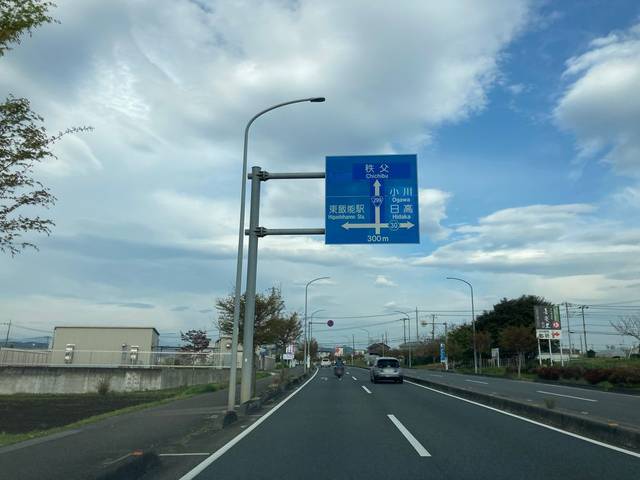
Region: Japan
Coordinates: 35.858, 139.34